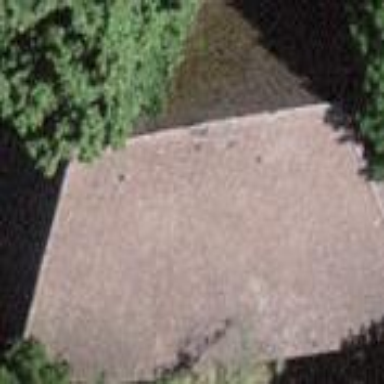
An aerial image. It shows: Barn.